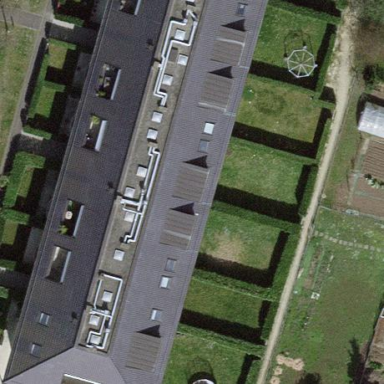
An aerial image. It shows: Garden enclosed by fence.